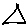
Label: triangle